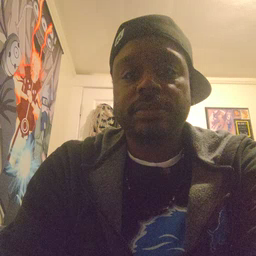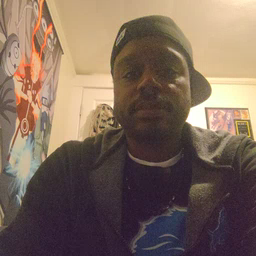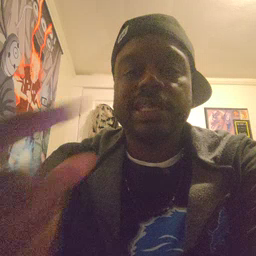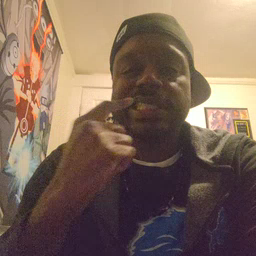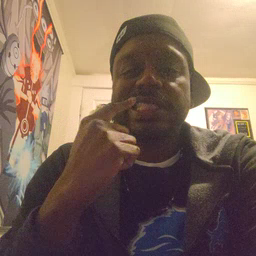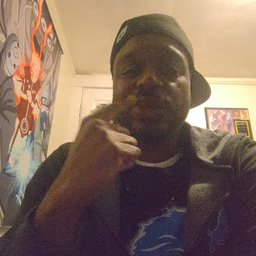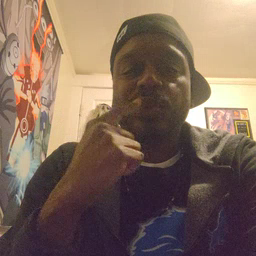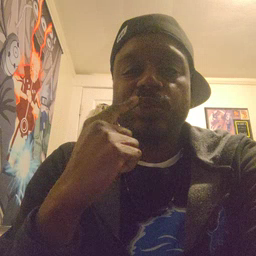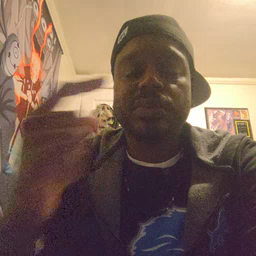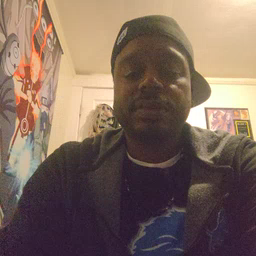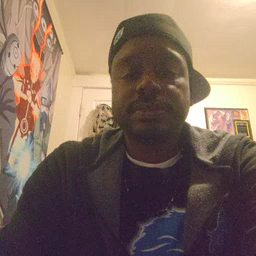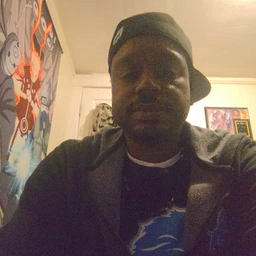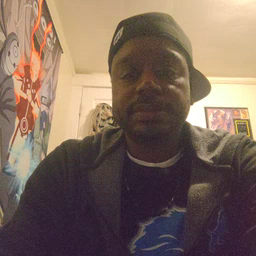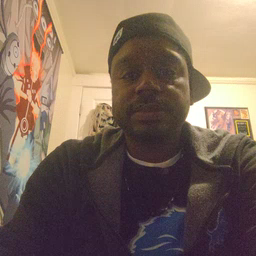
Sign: tooth